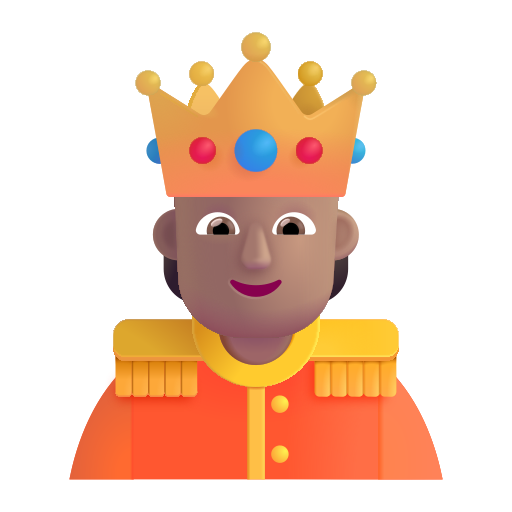
person with crown color